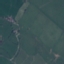
Land use / land cover class: Pasture